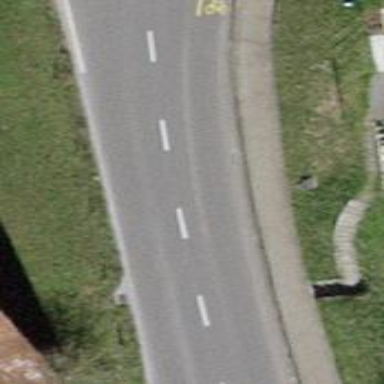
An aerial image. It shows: Asphalt road classified as tertiary.